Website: home-depot
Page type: customer-info-address
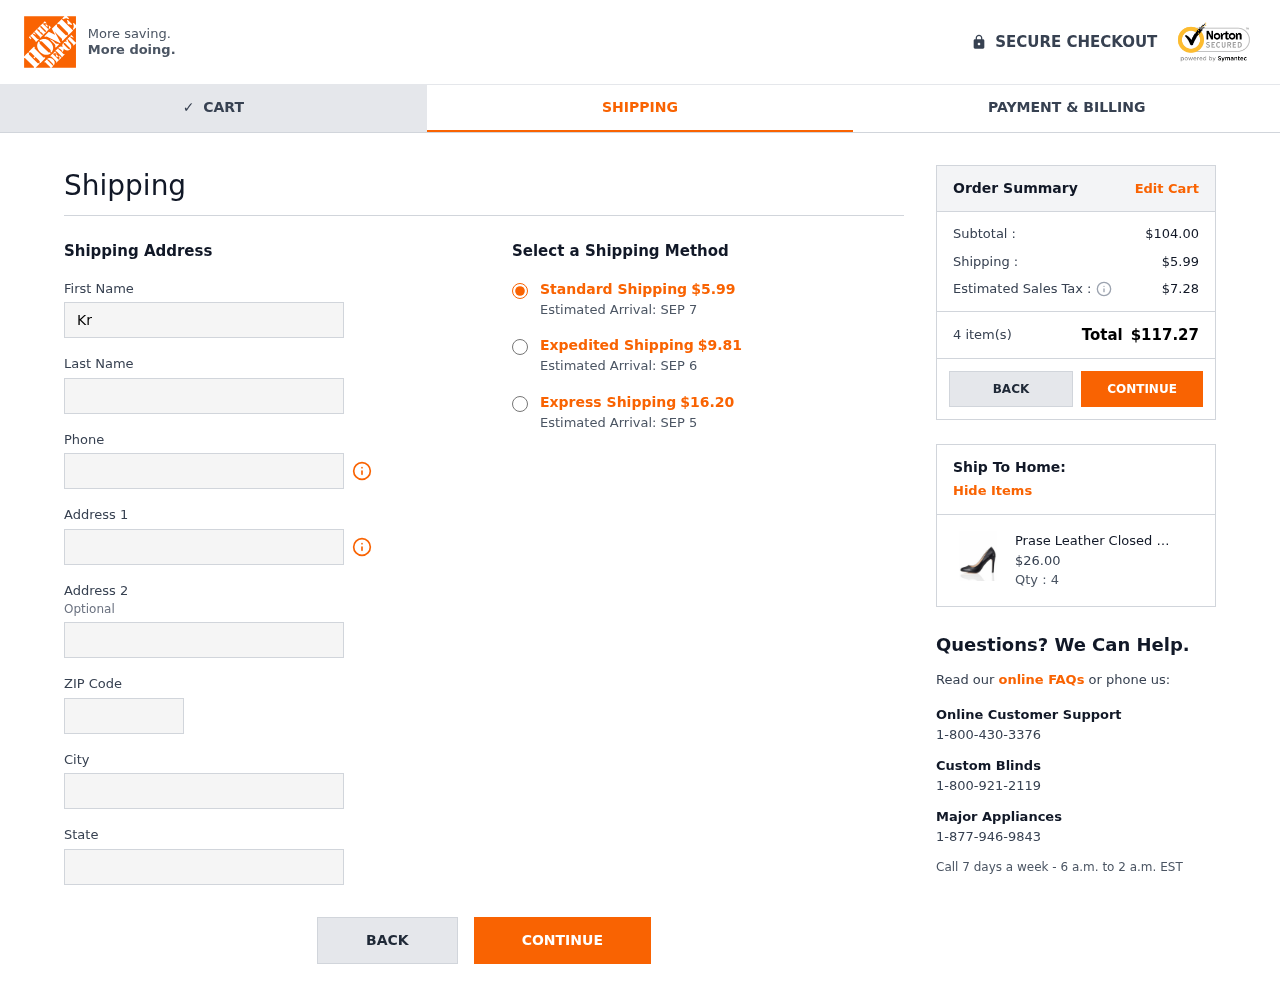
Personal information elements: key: PII_CITY
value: Georgeburgh
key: PII_FIRSTNAME
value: Kristy
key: PII_LASTNAME
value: Turner
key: PII_PHONE
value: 9753155661
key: PII_POSTCODE
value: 44041
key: PII_STATE
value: VI
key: PII_STREET
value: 72055 Carpenter Roads
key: PII_STREET2
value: Apt. 679
Product elements: key: PRODUCT1_NAME
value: Prase Leather Closed Toe Heels, Black (Black), 6 UK
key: PRODUCT1_PRICE
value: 26
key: PRODUCT1_QUANTITY
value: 4
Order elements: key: ORDER_SHIPPING_COST
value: $5.99
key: ORDER_DELIVERY_DATE
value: Estimated Arrival: SEP 7
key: ORDER_SHIPPING_COST_EXPEDITED
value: $9.81
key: ORDER_DELIVERY_DATE_EXPEDITED
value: Estimated Arrival: SEP 6
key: ORDER_SHIPPING_COST_EXPRESS
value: $16.20
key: ORDER_DELIVERY_DATE_EXPRESS
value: Estimated Arrival: SEP 5
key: ORDER_SUBTOTAL
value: $104.00
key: ORDER_TAX
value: $7.28
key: ORDER_NUM_ITEMS
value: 4 item(s)
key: ORDER_TOTAL
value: $117.27